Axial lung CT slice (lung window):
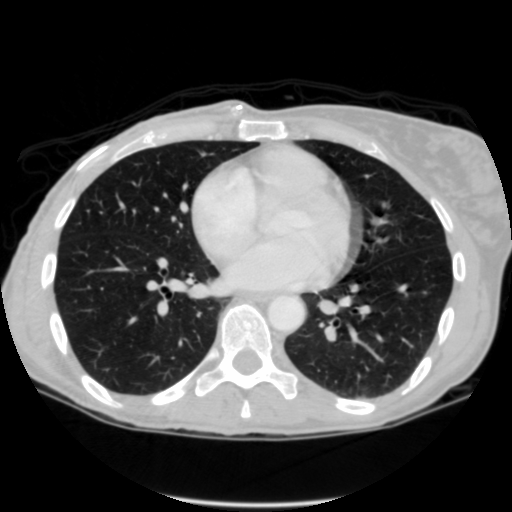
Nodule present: no